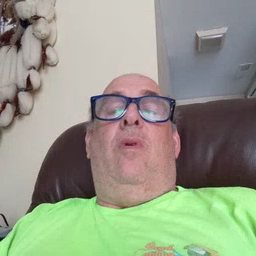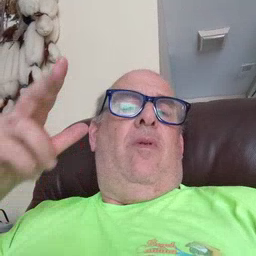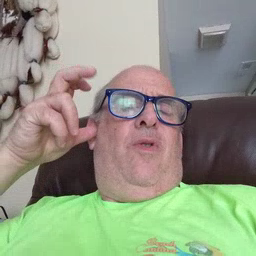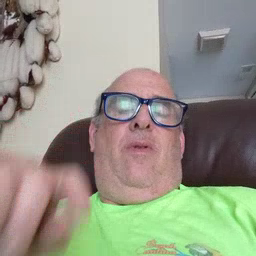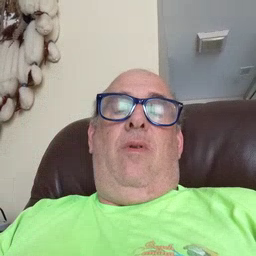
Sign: hear